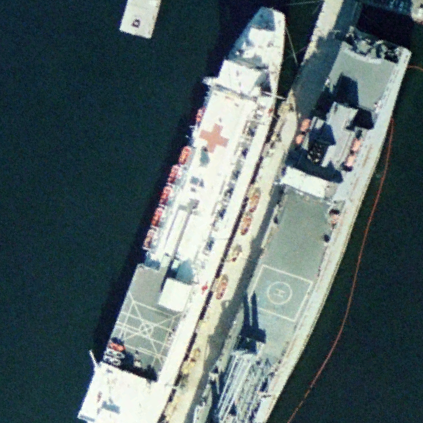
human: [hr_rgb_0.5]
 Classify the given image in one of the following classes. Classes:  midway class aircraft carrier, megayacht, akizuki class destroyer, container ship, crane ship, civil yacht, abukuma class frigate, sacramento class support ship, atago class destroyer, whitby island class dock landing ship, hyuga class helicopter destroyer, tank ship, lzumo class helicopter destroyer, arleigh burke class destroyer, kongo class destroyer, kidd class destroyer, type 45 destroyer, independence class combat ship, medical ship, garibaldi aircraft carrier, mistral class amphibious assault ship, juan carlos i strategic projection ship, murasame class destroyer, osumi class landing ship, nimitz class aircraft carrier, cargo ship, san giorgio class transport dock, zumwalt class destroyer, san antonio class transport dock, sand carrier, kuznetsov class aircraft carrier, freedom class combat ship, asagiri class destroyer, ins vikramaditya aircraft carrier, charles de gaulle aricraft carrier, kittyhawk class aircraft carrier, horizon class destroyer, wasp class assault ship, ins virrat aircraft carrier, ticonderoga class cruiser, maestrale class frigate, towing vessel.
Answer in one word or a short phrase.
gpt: Medical ship